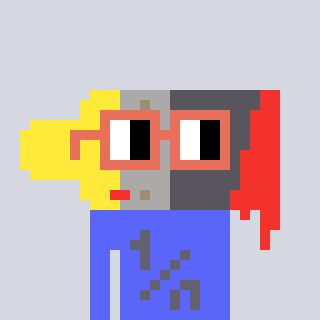
a pixel art character with square orange glasses, a paintbrush-shaped head and a purple-colored body on a cool background